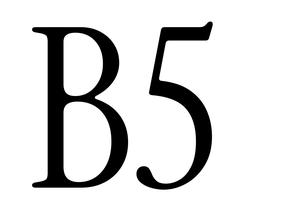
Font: InstrumentSerif-Regular